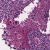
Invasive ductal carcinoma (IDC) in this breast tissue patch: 1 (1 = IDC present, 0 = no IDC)